Question: I'm making a program that displays some info in ncurses, and then opens vim (using 'system') to allow the user to edit a file. After vim is exited, though, the ncurses screen won't redraw. 'refresh' and 'wrefresh' don't do anything, resulting in the complete trashing of my beautiful menu.
So, I get sent back to the command line. The menu items redraw when I move to them. Moving around a bit results in something that looks like this:

As you can see, I no longer am in my pretty ncurses environment,.
I could tear down ncurses completely and set things up again, but then some stuff (like menu position) is not preserved.
How do I do this correctly? Is there a better way to call some external program and return here gracefully?
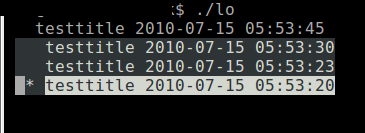
Answer: I've never had to restart curses entirely.
what if you do something like
<URL> then
<URL>
execute system call
and refresh() should restore it